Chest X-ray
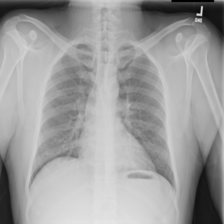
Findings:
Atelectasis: negative
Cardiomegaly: negative
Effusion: negative
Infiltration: negative
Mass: negative
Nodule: negative
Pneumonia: negative
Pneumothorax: negative
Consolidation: negative
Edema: negative
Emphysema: negative
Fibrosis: negative
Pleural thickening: negative
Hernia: negative